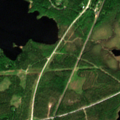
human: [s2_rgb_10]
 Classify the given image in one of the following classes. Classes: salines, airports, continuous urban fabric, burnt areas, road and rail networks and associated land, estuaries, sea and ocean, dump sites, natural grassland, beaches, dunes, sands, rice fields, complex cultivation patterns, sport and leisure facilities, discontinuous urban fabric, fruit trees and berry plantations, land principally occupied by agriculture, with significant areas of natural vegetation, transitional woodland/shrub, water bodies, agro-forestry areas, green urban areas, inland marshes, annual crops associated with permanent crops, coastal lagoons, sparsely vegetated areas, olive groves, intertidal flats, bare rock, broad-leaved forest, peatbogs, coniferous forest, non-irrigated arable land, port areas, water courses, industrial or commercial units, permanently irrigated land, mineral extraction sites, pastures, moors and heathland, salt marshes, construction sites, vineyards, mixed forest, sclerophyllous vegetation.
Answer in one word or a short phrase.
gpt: coniferous forest, transitional woodland/shrub, water bodies